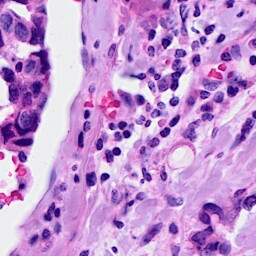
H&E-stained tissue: Breast